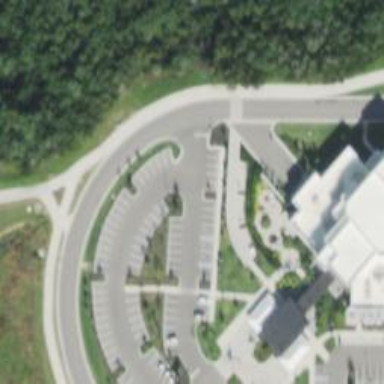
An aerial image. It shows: Parking space.